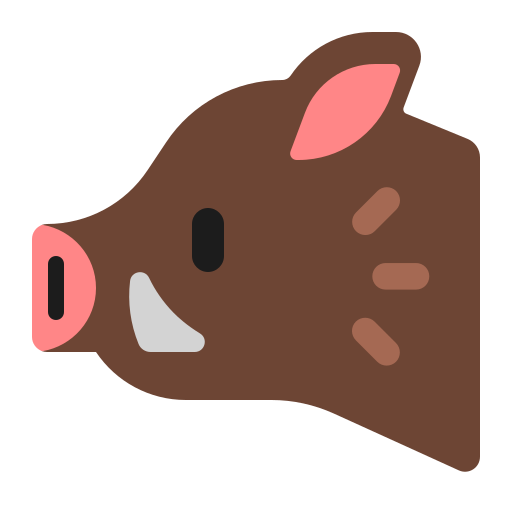
boar flat